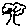
Label: tree